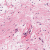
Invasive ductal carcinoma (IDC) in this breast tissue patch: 0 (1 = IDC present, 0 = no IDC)